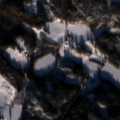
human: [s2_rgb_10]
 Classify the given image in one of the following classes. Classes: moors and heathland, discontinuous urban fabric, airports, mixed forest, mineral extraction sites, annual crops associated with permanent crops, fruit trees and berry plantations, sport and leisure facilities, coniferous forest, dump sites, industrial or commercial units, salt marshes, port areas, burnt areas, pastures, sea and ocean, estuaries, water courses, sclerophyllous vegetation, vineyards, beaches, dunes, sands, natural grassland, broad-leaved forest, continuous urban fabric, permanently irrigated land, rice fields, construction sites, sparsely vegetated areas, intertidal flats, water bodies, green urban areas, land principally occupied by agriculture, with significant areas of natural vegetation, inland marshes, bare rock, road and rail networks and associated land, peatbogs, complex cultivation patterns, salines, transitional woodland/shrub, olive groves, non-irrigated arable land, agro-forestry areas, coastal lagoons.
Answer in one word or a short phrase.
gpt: land principally occupied by agriculture, with significant areas of natural vegetation, coniferous forest, mixed forest, transitional woodland/shrub, water bodies